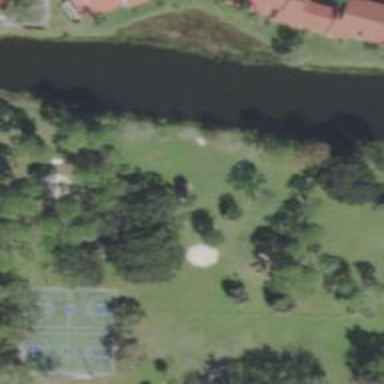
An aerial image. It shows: Disc golf basket.